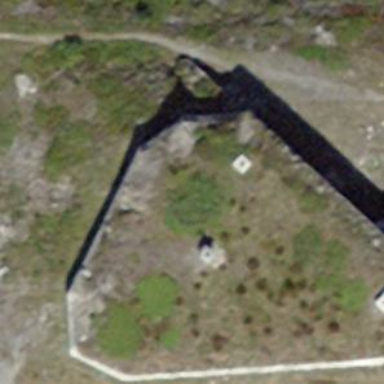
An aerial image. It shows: Bunker building.